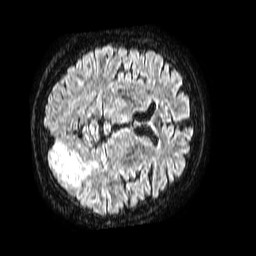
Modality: FLAIR
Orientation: axial
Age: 68
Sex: female
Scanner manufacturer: philips
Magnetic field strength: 1.5 T
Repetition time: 4.8 s
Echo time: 0.3 s